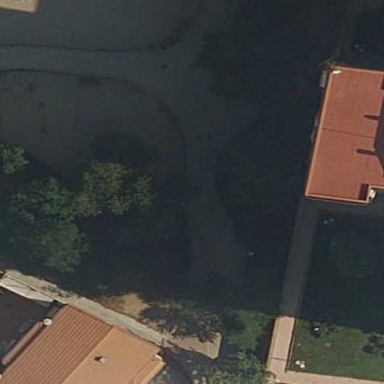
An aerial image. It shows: Playground area with ground surface.